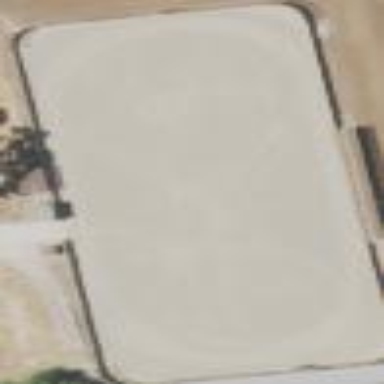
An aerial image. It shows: Equestrian pitch on the ground.